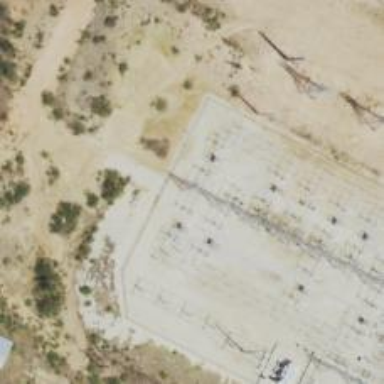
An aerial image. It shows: Power tower.